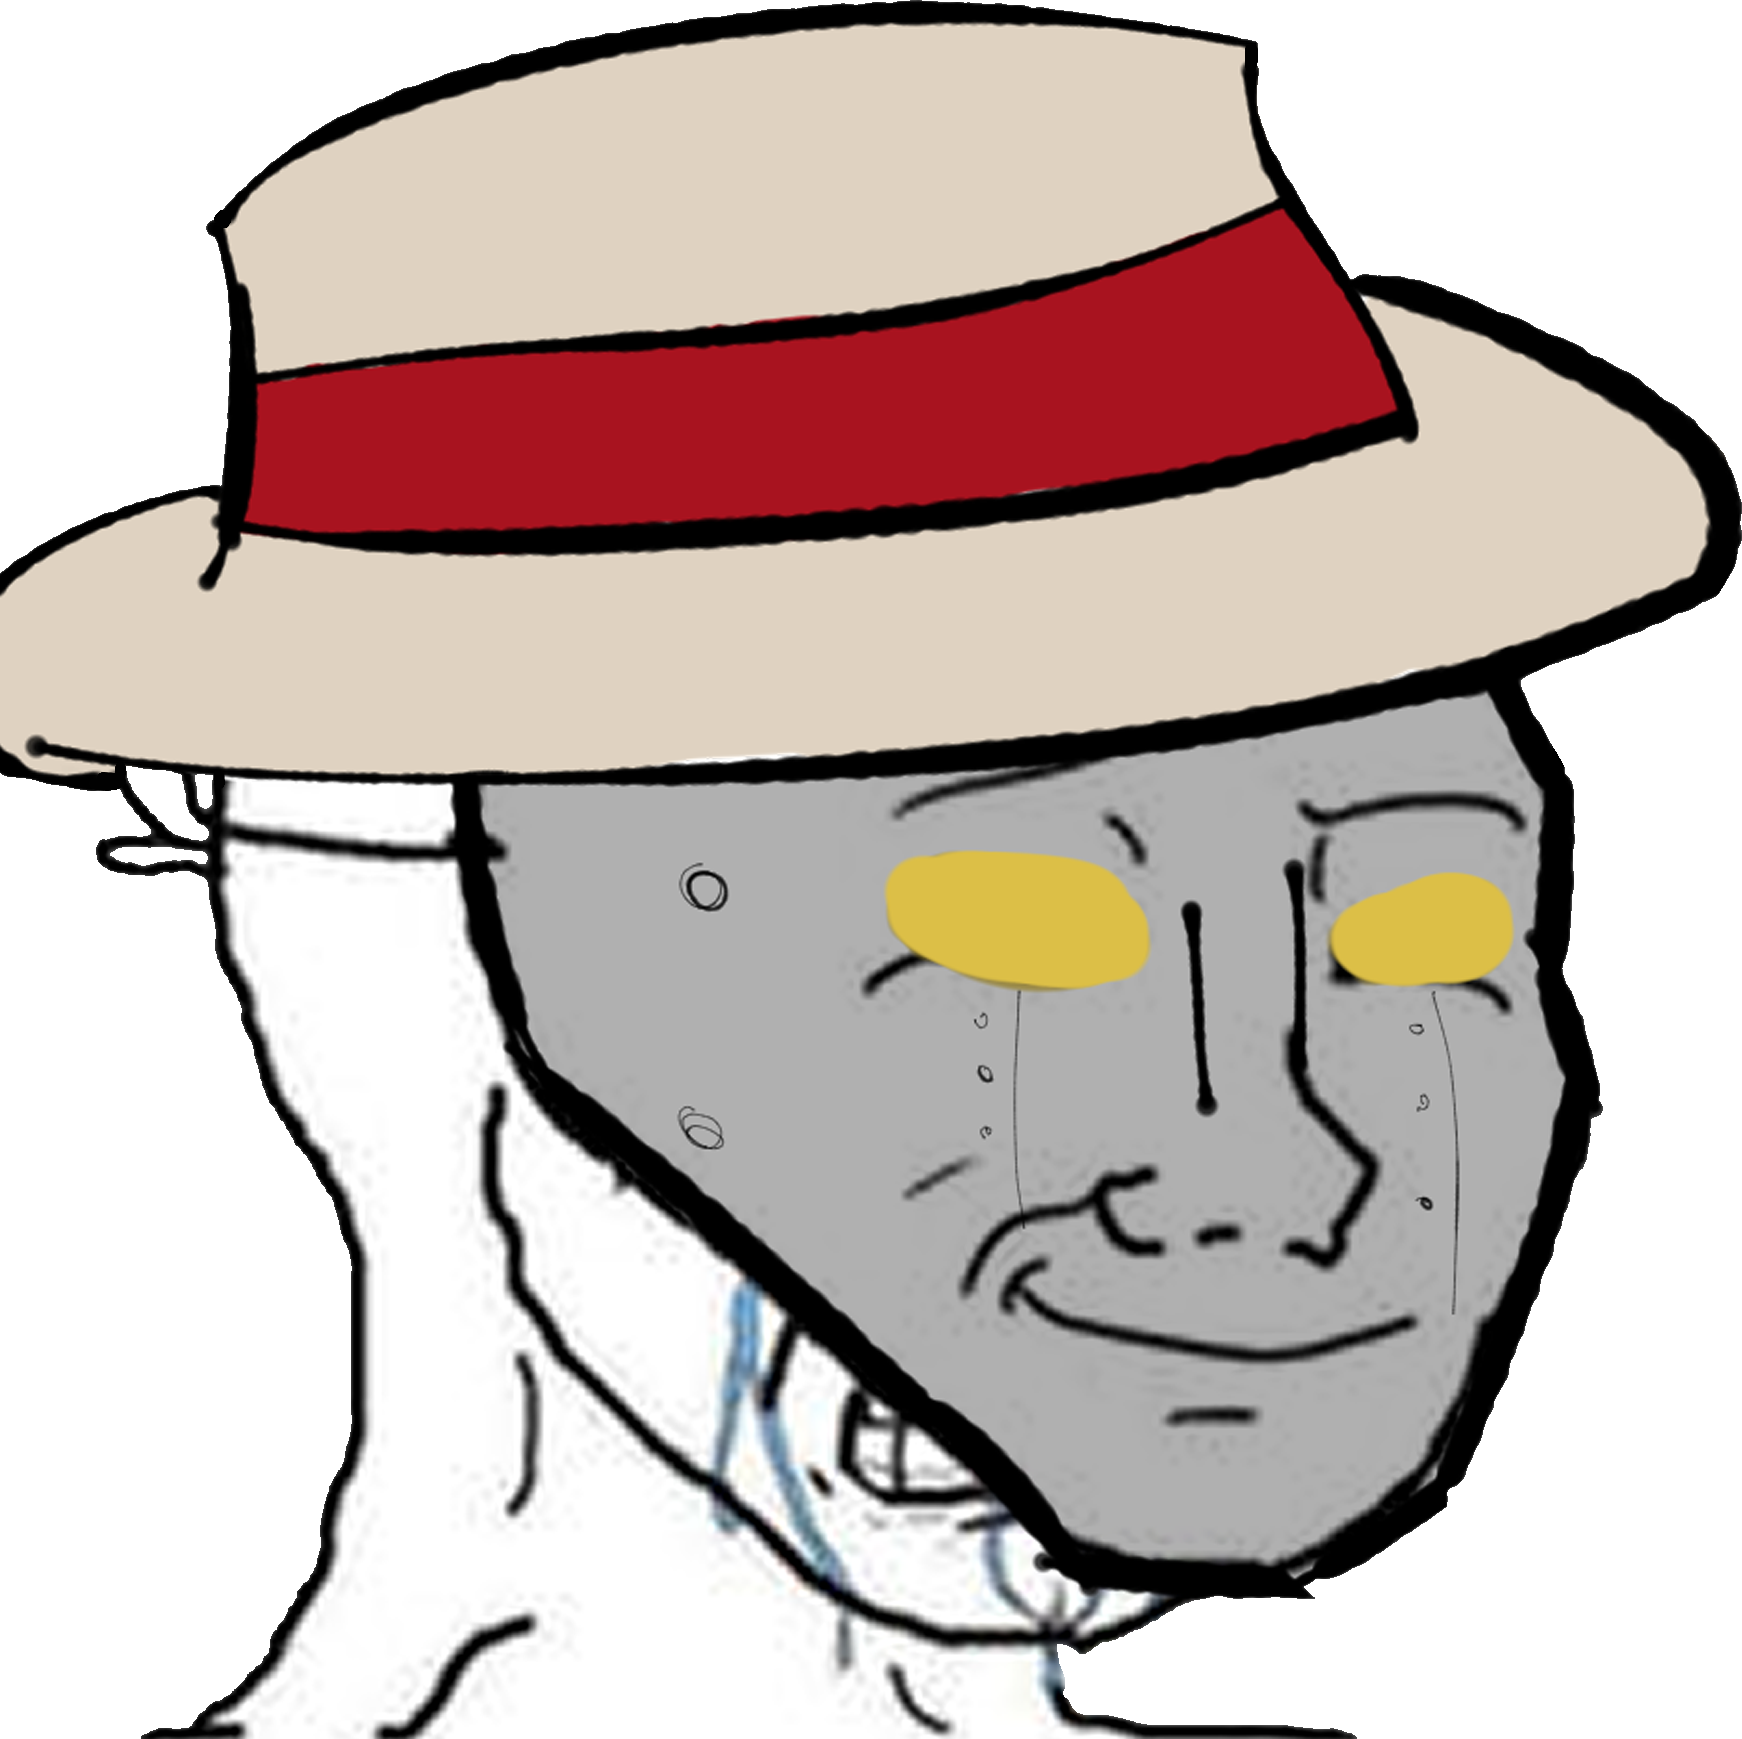
Label: 5_Crying_Wojak